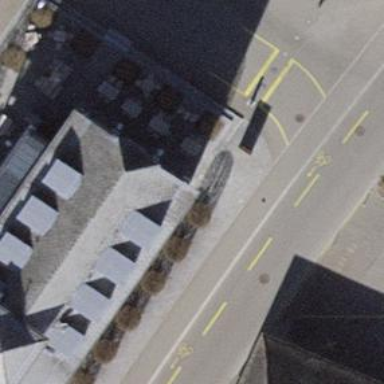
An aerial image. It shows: Restaurant.